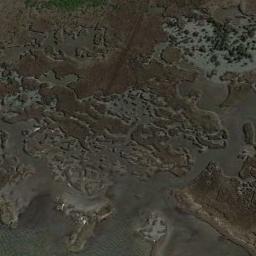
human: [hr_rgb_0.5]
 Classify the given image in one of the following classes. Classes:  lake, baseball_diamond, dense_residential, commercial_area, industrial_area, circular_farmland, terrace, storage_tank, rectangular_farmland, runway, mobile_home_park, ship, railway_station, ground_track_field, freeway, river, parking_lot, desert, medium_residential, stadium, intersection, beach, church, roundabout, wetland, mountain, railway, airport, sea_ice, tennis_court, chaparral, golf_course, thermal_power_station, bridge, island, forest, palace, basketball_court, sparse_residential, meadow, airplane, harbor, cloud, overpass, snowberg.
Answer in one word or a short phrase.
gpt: wetland